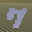
Label: 7